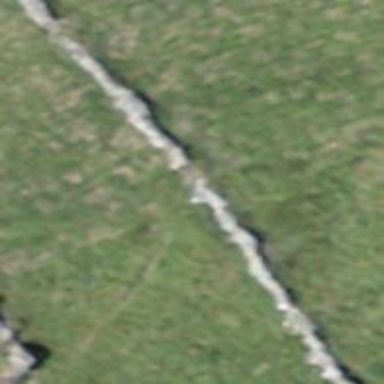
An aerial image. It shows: Wall made of dry stone.